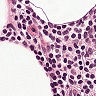
Metastatic tissue present: no